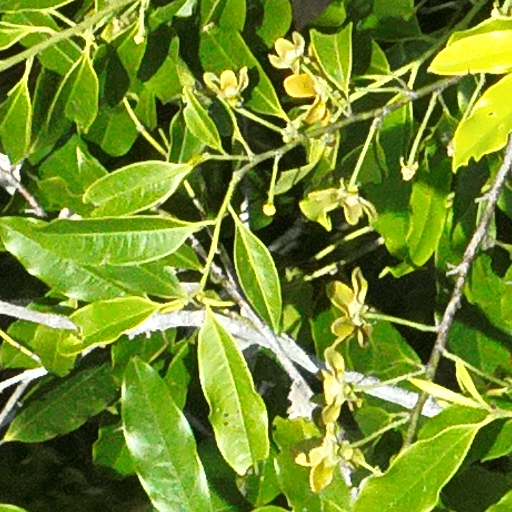
Species: Guatteria lucens
GBIF accepted scientific name: Guatteria lucens
Crown area (m\u00b2): 210.894